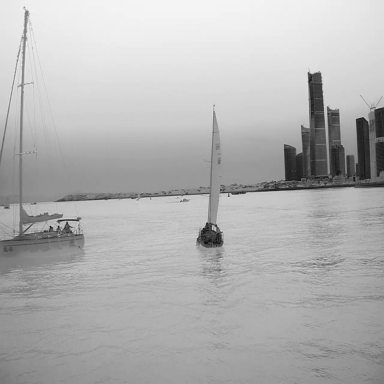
There are four sailboats in the infrared image.